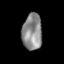
Tissue: lung
Cell type: Epithelial cells
Senescence score: 0.2318
Nuclear area (px): 711
Mean DAPI intensity: 137.855